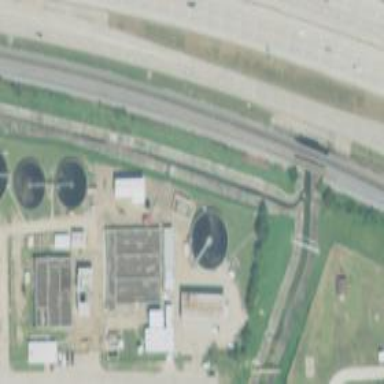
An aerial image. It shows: View of wastewater plant.